Question: Here my problem using this script to retreive value
'''
function GetTagValues()
{
// Send the request
jQuery.ajax ( { url:"/usr/private/tags.json.shtm", dataType:"json", success:TagValuesReceived, error:TagValuesError, timeout:10000 });
}
function TagValuesReceived(json)
{
// Update value in webpage
document.getElementById("Tank1").innerHTML = json.Tank1;
//document.getElementById("Pump1Status").innerHTML = json.Pump1Status;
//document.getElementById("Pump1Default").innerHTML = json.Pump1Default;
setTimeout("GetTagValues()", 1000);
}
function TagValuesError()
{
}
GetTagValues();
'''
I would like to put the value in the td class value (replace NO VALUE by my new value)
'''
<tr>
<th>
<strong>Flow</strong>
<span class="model">(FL-01011 15degC)</span> :
</th>
<td class="total" id="Tank1">
<input type="text" size="6" value="NO VALUE" />
</td>
<td class="unite">lpm</td>
<td class="today"></td>
</tr>
'''
Right now i'm able to get the value to display, but with innerHTML it's change the way that the value is shown (normally in a box (second value) as the following image)

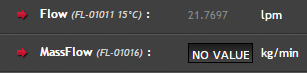
Answer: 'id="tank"''.value''.innerHTML'
Here's a JSFiddle for demonstration: <URL>
Note: I changed a few things including the capitalization of functions and ids to follow standard JS coding styles so no one gets confused here. (capitalized function names identify "constructor" functions, for example)